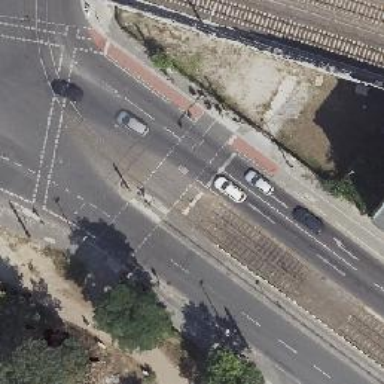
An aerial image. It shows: Road crossing with traffic signals.